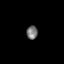
Tissue: skin
Cell type: Epithelial cells
Senescence score: 0.1852
Nuclear area (px): 149
Mean DAPI intensity: 117.047